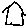
Label: house